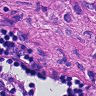
Metastatic tissue present: yes